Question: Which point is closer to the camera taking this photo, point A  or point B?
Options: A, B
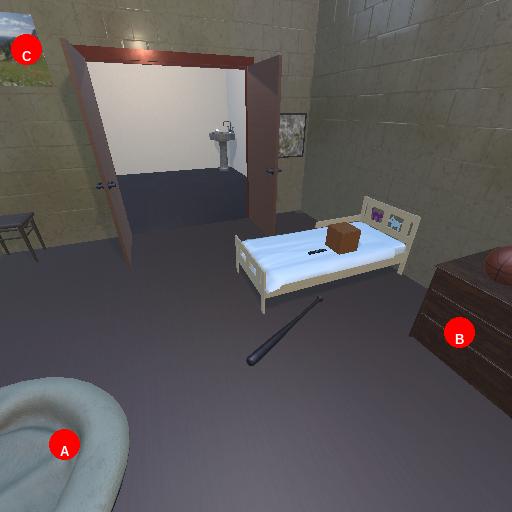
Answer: A